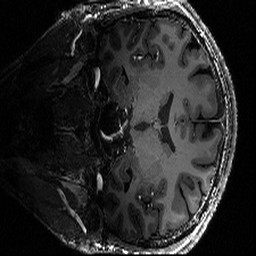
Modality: T1w
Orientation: coronal
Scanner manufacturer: siemens
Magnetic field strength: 6.98 T
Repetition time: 2.7 s
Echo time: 0.00309 s